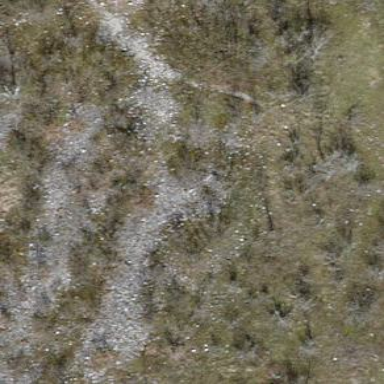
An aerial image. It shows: Natural scree.